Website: walmart
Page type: account-selection
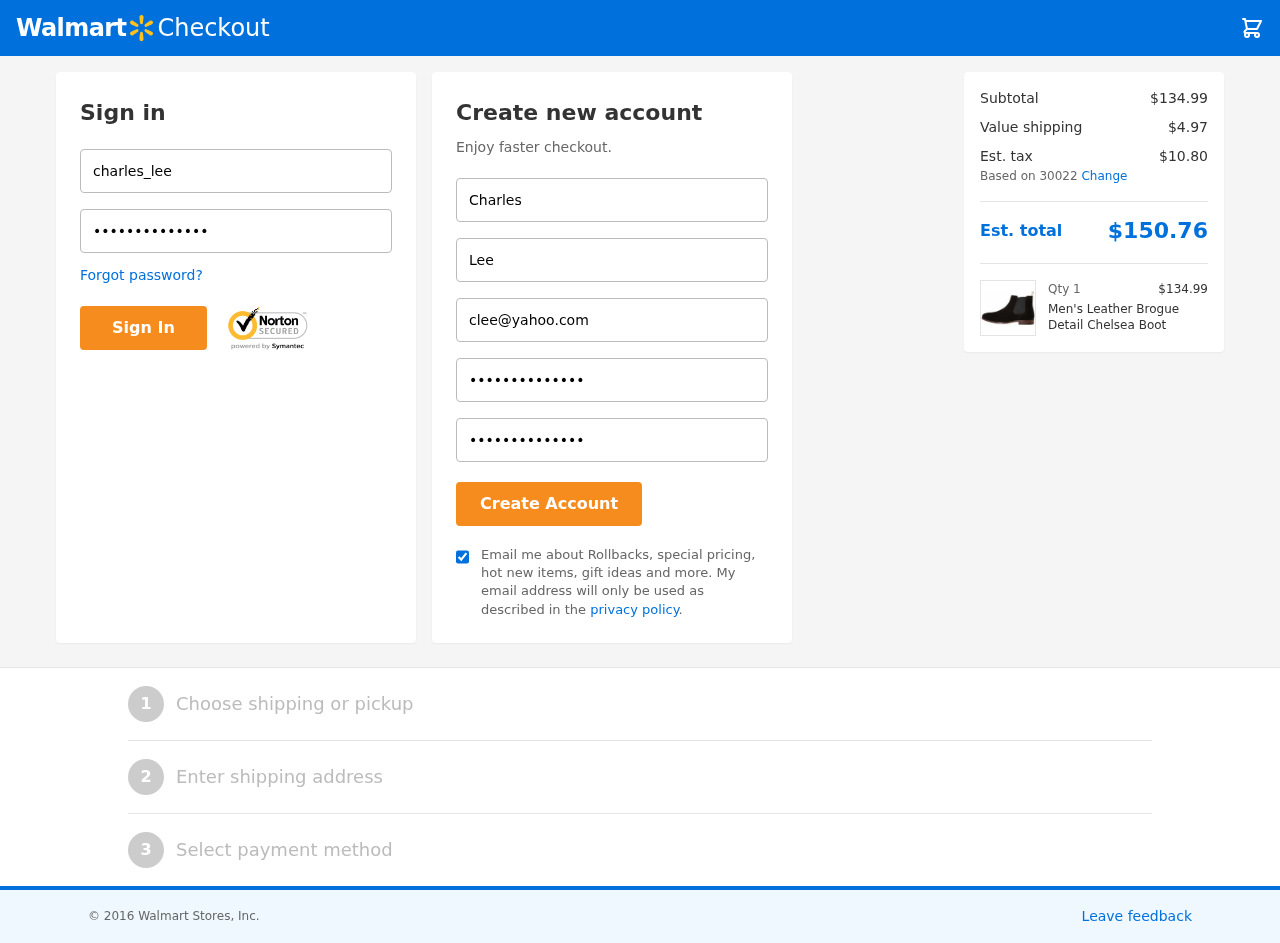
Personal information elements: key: PII_EMAIL
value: clee@yahoo.com
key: PII_FIRSTNAME
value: Charles
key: PII_LASTNAME
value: Lee
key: PII_LOGIN_USERNAME
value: charles_lee
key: PII_POSTCODE
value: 30022
Product elements: key: PRODUCT1_NAME
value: Men's Leather Brogue Detail Chelsea Boot
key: PRODUCT1_PRICE
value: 134.99
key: PRODUCT1_QUANTITY
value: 1
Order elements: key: ORDER_SUBTOTAL
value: $134.99
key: ORDER_SHIPPING_COST
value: $4.97
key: ORDER_TAX
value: $10.80
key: ORDER_TOTAL
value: $150.76